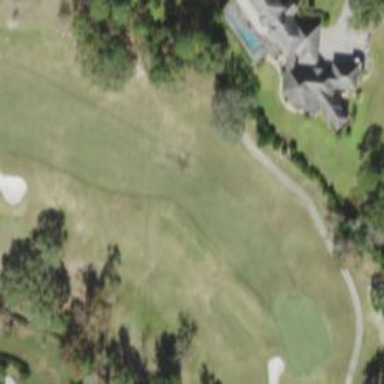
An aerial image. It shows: Grassy area designated as golf fairway.